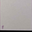
Piece: xx